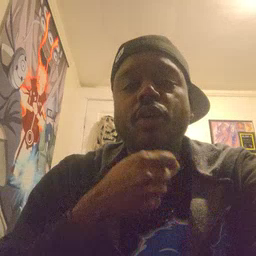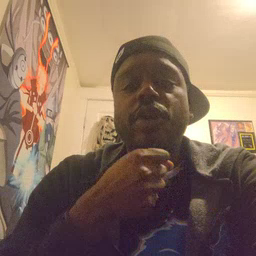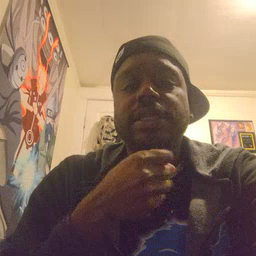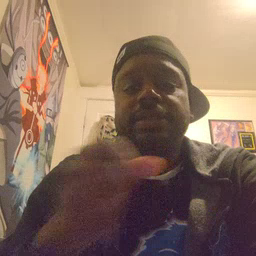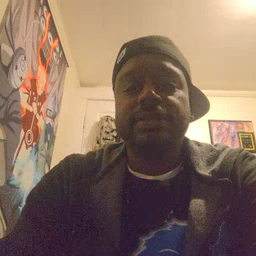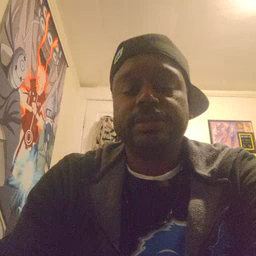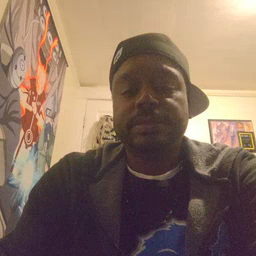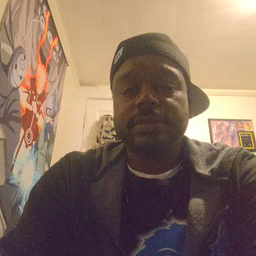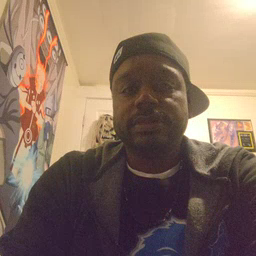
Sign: orange